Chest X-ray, AP view. Patient: 70 years old, sex M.
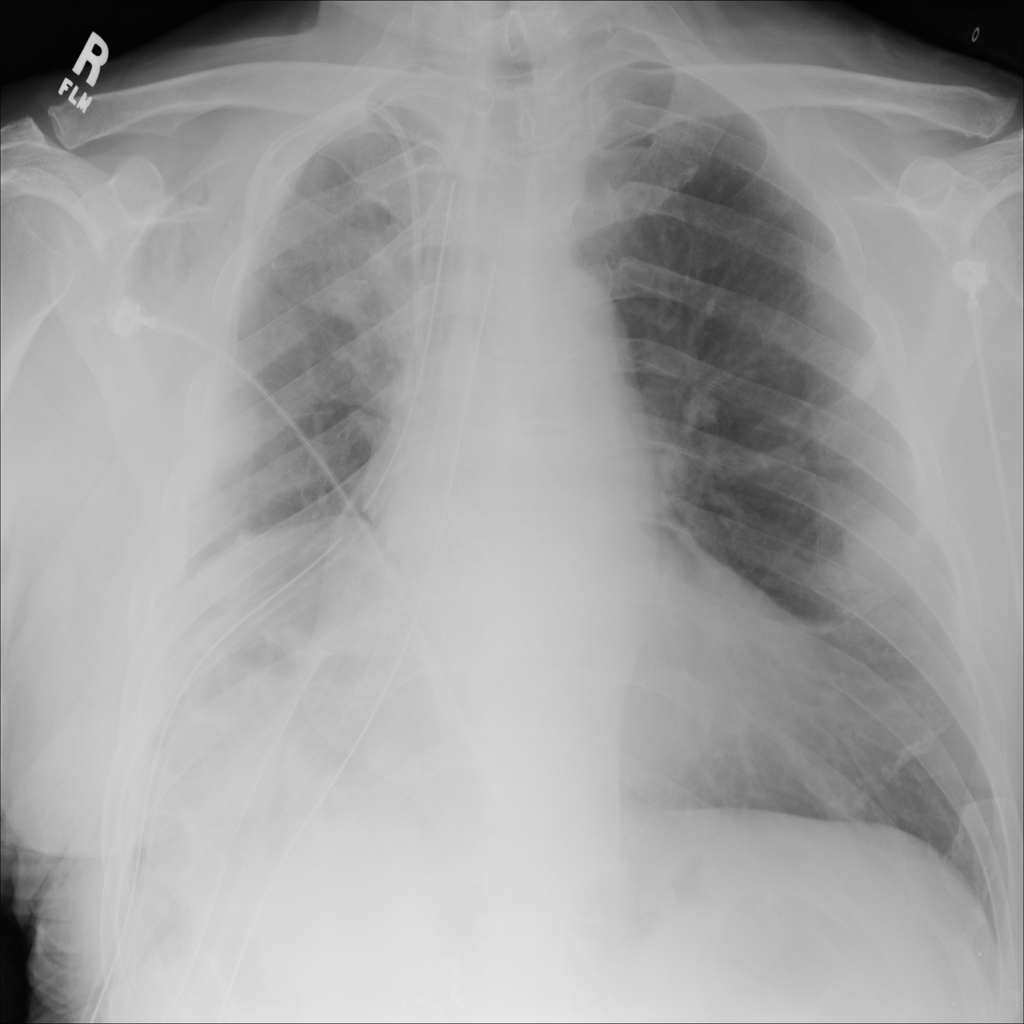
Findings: No Finding